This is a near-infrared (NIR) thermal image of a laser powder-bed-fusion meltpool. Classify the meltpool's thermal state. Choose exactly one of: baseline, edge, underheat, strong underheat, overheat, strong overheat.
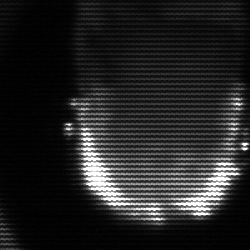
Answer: baseline